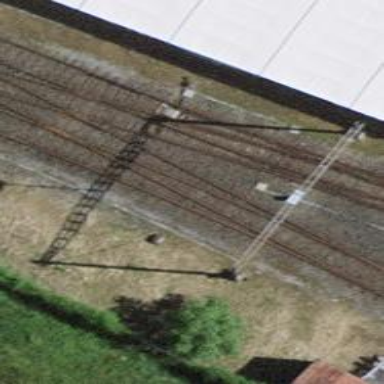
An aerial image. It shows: Single-track railway spur.